Field crop: maize
Growth stage: 2
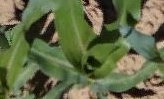
Species: maize